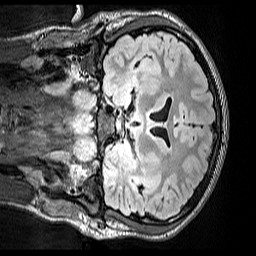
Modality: FLAIR
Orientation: coronal
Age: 12
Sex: male
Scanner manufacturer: siemens
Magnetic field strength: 3 T
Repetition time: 5 s
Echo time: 0.388 s